Field crop: maize
Growth stage: 1
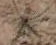
Species: salsola